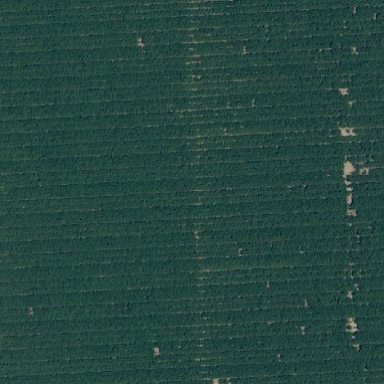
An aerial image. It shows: Almond orchard with rows of almond trees.